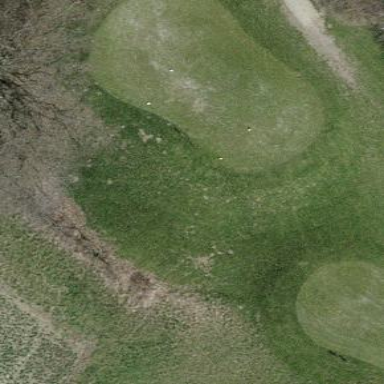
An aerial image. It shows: Golf tee.